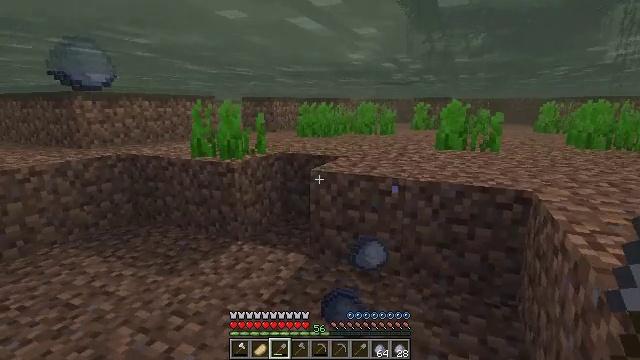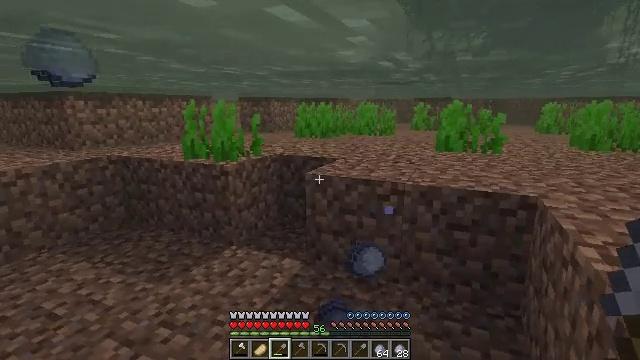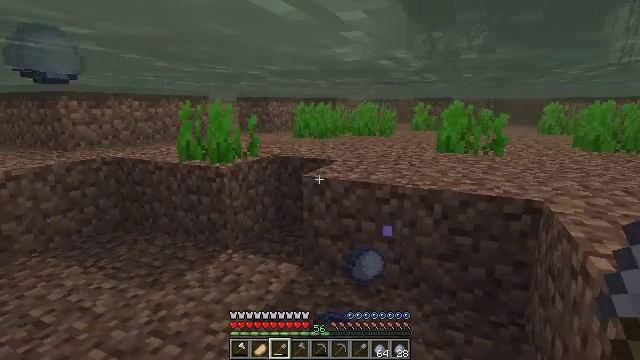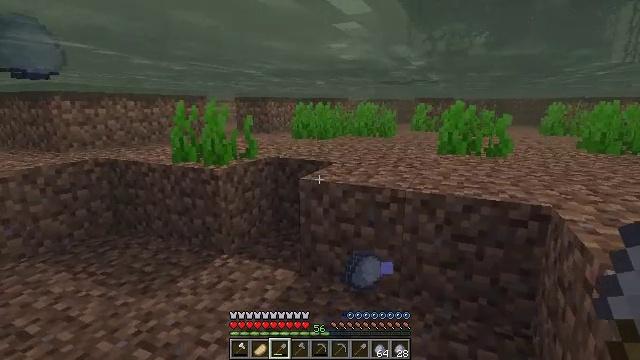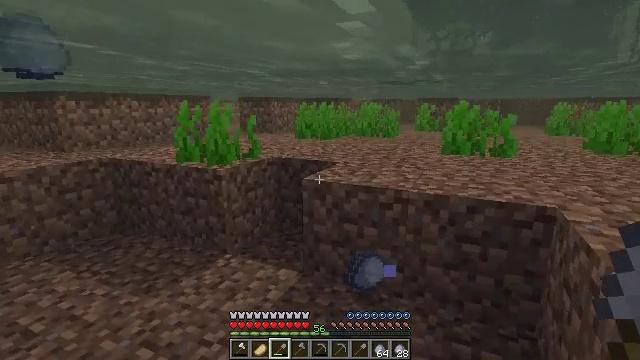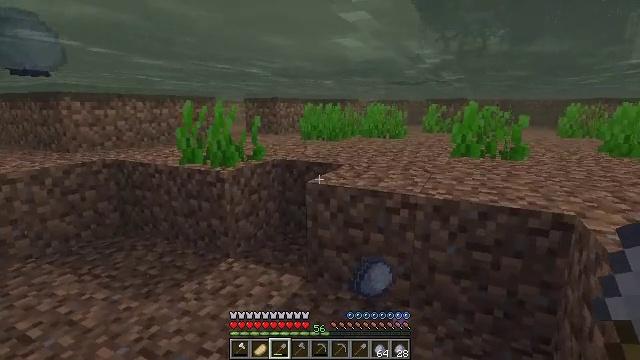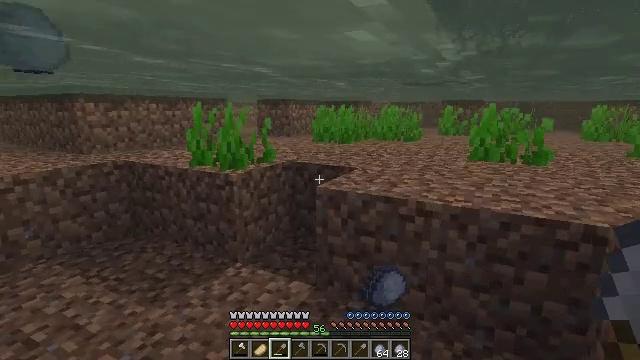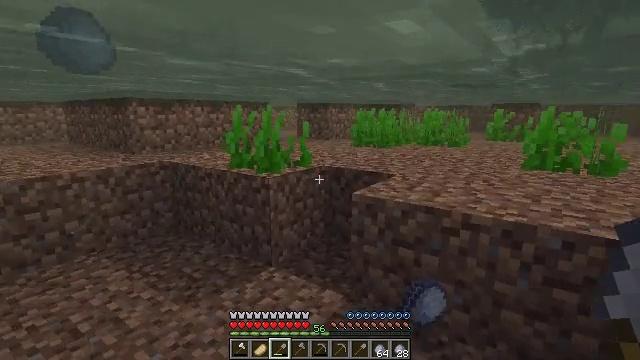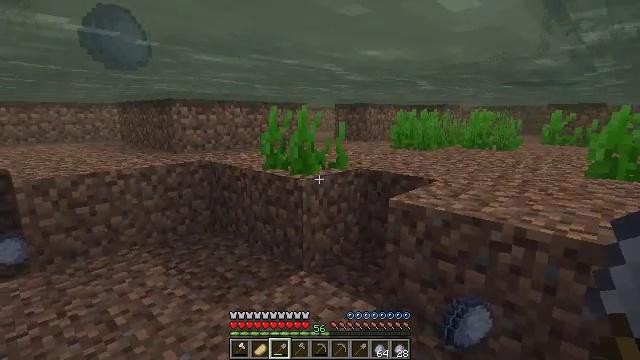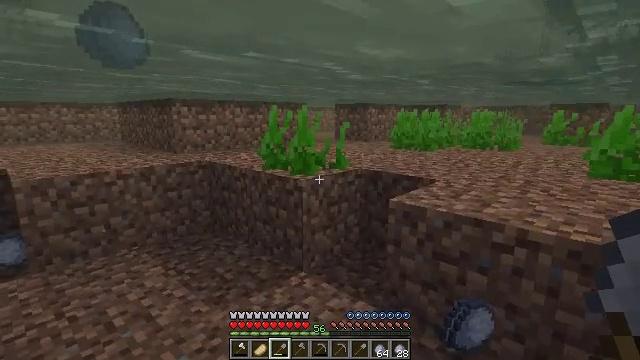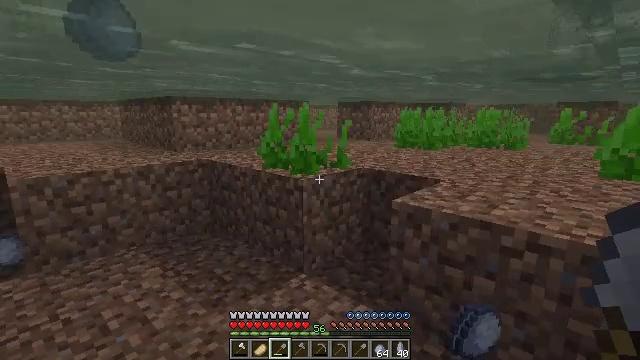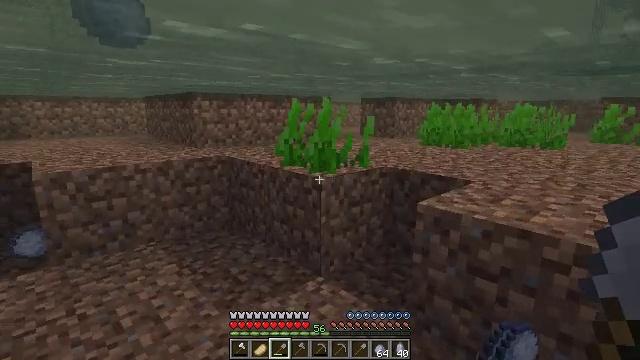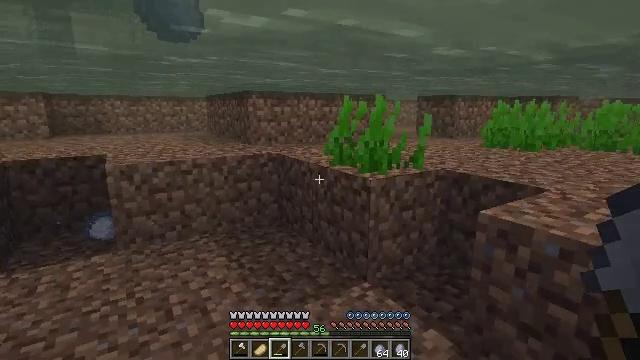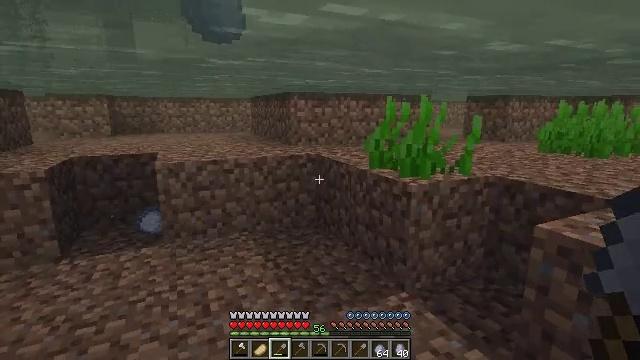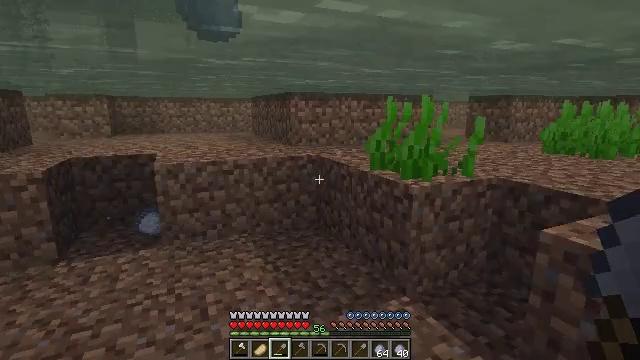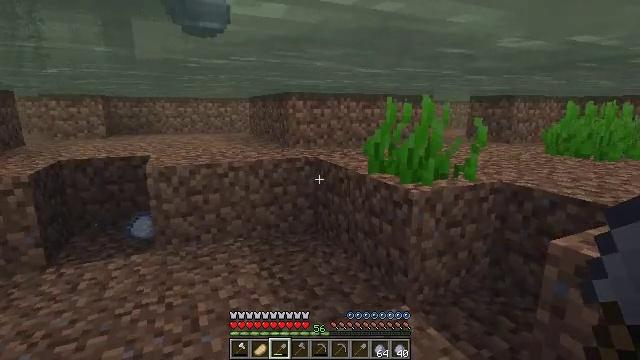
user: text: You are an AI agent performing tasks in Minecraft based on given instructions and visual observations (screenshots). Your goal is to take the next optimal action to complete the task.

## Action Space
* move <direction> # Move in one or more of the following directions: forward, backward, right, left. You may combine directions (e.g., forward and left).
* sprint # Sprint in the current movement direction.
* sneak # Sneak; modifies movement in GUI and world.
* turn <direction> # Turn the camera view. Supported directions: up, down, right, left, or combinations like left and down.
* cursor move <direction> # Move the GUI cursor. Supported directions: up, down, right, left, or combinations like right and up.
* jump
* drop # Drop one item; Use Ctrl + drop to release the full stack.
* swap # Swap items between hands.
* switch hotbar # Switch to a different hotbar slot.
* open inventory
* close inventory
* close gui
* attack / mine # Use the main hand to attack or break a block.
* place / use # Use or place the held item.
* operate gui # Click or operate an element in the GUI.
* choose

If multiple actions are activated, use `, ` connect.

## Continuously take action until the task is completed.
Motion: motion action
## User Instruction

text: Harvest seagrass from the waterbed.
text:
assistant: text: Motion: move forward
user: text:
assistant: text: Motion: move forward
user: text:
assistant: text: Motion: move forward
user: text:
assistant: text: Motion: move forward
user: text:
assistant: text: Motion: move forward, turn left
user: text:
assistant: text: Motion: move forward, turn left
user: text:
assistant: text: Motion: move forward, turn left
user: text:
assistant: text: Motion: move forward, turn left
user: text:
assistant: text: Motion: move forward
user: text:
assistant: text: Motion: move forward
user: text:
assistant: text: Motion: move forward, turn left
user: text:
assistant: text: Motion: move forward, turn left
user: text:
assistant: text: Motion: move forward, turn left
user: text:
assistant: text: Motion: move forward
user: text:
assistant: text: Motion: move forward and move right
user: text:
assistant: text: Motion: move forward and move right, turn left
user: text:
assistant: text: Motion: move forward and move right, turn left and up
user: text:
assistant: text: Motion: move forward and move right, turn left and up
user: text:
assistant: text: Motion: move forward and move right, turn left
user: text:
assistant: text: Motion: move forward and move right
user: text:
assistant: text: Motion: move forward
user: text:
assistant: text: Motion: move forward, turn left
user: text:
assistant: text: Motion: move forward, turn left and up
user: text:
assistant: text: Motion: move forward, turn left and up
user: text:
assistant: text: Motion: move forward, turn left and up
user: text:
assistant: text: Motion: move forward, turn up
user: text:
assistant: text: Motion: move forward
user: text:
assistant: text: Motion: move forward
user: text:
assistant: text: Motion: move forward
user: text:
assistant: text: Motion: move forward